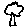
Label: tree